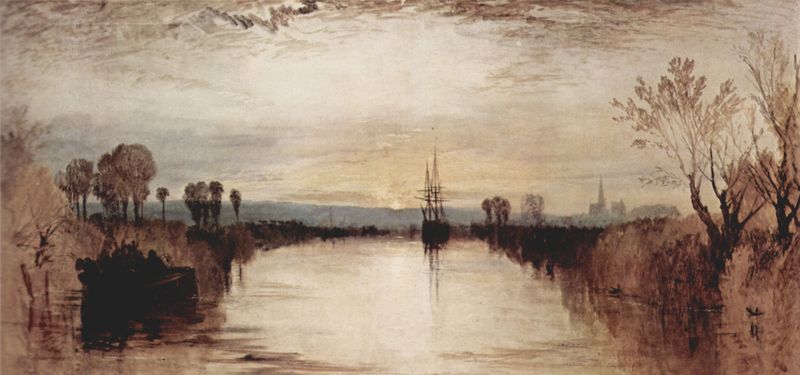
Titel: Abendlandschaft, wahrscheinlich der Kanal von Chichester
Künstler: William Turner
Standort: London
Institution: Tate Gallery
Schlagwörter: baum, blau, dunkel, gemälde, himmel, schatten, wasser, weiß, wolken, bäume, fluss, kirchturm, landschaft, menschen, ocker, see, stadt, teich, ufer, äste, abend, bewegung, braun, grau, hell, hintergrund, holz, licht, männer, schwarz, ölbild, gras, wiese, malerei, mensch, holland, spiegel, ast, dämmerung, ferne, horizont, häuser, natur, pappeln, schilf, spiegelung, strauch, büsche, gebüsch, kanal, kirche, sonne, sträucher, land, england, rosa, schön, wald, boot, kahn, turm, schiff, segel, wellen, leidenschaft, düster, perspektive, fischer, mast, segelschiff, berge, öde, dorf, farbe, luftperspektive, nebel, sonnenuntergang, herbst, silhouette, masten, stille, böschung, querformat, seestück, turner, untergang, impressionistisch, reflexe, ruderboot, stimmung, tiefe, geschlossen, segler, weiden, sumpf, moor, karg, siedlung, einfahrt, mittelpunkt, gegenlicht, heilig, abenddämmerung, verlauf, kiche, bleu, linde, dreimaster, duster, silhoutte, flussarm, fluchrpunkt, landungsplatz, 1840